Question: I am new to Android development. I have created many screens and all are working quite nicely except one.
I am not sure why screen is not coming up as per XML. Below is my code :
'''
<LinearLayout xmlns:android="http://schemas.android.com/apk/res/android"
xmlns:tools="http://schemas.android.com/tools"
android:layout_width="match_parent"
android:layout_height="match_parent"
android:orientation="vertical"
android:padding="10dip"
android:id="@+id/linearMain">
<TextView
android:id="@+id/courseTitle"
android:layout_width="match_parent"
android:layout_height="wrap_content"
android:textSize="17sp"
android:textColor="#2258A2"
android:layout_marginBottom="10dp"
/>
<TextView
android:id="@+id/assignmentTitle"
android:layout_width="match_parent"
android:layout_height="wrap_content"
android:textSize="14sp"
android:textColor="#000000"
/>
<TextView
android:id="@+id/lesson"
android:layout_width="match_parent"
android:layout_height="wrap_content"
android:textSize="14sp"
android:textColor="#000000"
android:text="Lesson : Lecture 5"
/>
<TextView
android:id="@+id/dueDate"
android:layout_width="match_parent"
android:layout_height="wrap_content"
android:textSize="14sp"
android:textColor="#000000"
android:text="Due Date : Nov 20, 2014"
/>
<TextView
android:id="@+id/marks"
android:layout_width="match_parent"
android:layout_height="wrap_content"
android:textSize="14sp"
android:textColor="#000000"
android:text="Marks : 20"
/>
<Button android:id="@+id/btnDownload"
android:layout_width="match_parent"
android:layout_height="wrap_content"
android:text="Download"
/>
</LinearLayout>
'''
And here is main class :
'''
public class AssignmentDetail extends ActionBarActivity {
@Override
protected void onCreate(Bundle savedInstanceState) {
super.onCreate(savedInstanceState);
setContentView(R.layout.activity_announcement_detail);
Intent intent = getIntent();
//String course = intent.getStringExtra(Assignments.COURSE);
//TextView textview = (TextView) findViewById(R.id.courseTitle);
//textview.setText(course);
String announcementTitle = intent.getStringExtra(Announcement.ANNOUCEMENT_TITTLE);
TextView announcementTitleTextView = (TextView) findViewById(R.id.annoucementTitle);
announcementTitleTextView.setText(announcementTitle);
}
'''
And here is output :

You can see there are 4 textView and one button in my xml but i can see only onr textView in output, why it is so and how to fix it.
Thanks..
Anjum
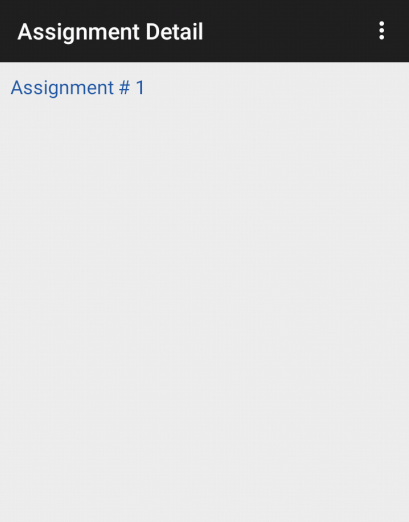
Answer: Make sure following stuff is correct in ur activity :
- -
It seems that you are using some other layout xml..try removing textview and run it..if it still shows that Assignment #1 then ur xml itslef is wrong